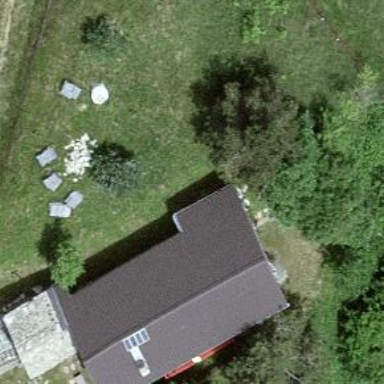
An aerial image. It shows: Isolated dwelling in remote location.